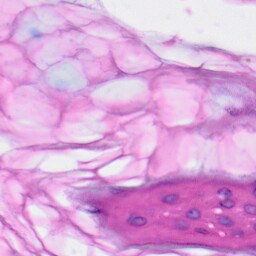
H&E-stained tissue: Skin